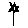
Label: flower